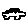
Label: car